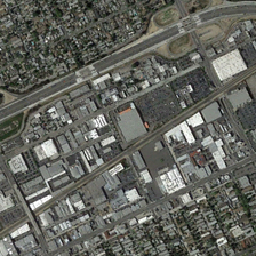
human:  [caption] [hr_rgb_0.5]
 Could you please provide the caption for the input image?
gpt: a road separates the industrial into two parts which contain the grey plants .

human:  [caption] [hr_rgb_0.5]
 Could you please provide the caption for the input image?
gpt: There are some factories between the two residential areas, as well as roads and two overpasses.

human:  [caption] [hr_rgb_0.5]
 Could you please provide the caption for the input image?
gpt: There are several factory buildings along the road and two crossroads between two residential areas.

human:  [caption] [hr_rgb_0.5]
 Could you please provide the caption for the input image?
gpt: a straight road passes by these large facotry buildings next to a dense residential area .

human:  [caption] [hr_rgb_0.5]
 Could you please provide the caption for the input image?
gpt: between two residential areas there are some factory buildings along with roads and two overs.